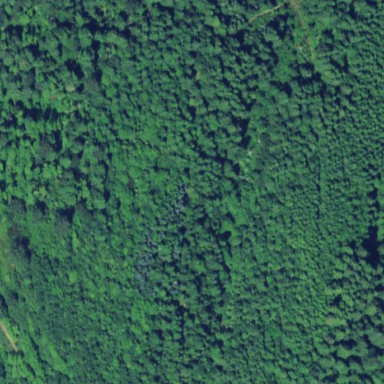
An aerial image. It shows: Forest area.